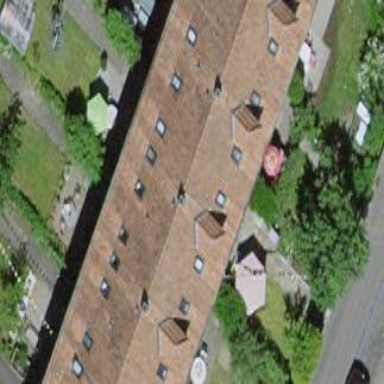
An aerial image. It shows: Residential building with gabled roof made of maroon roof tiles. The roof orientation is across.